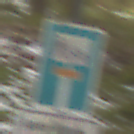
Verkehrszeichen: SackgasseRadverkehrFussgaengerDurchlaessig
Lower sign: HinweisGeaenderteVorfahrtVerkehrsfuehrungVerkehrsregelung3
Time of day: MorningAfternoon
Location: Outdoor (Nature)
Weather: Overcast
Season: Winter
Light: Natural